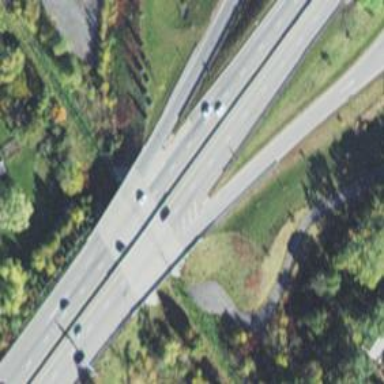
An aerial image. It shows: Motorway bridge with asphalt surface.